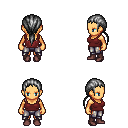
a pixel art fantasy rpg character, female body template, human, tanned skin, maroon pirate shirt, metal pants, gray ponytail hairstyle, maroon shoes, four views (front, back, left, right), 2x2 character sprite sheet, small pixel art, hard edges, no anti-aliasing